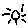
Label: sun